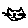
Label: cat